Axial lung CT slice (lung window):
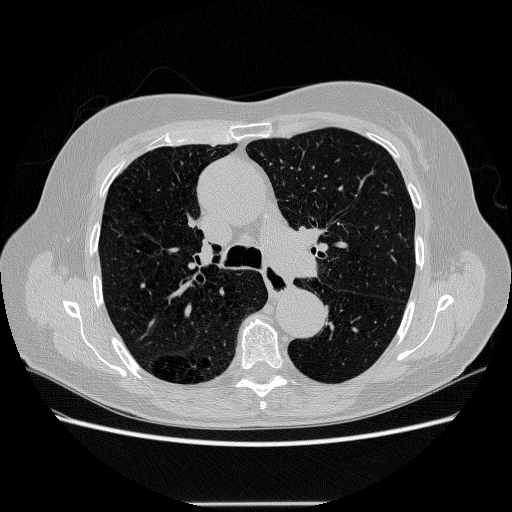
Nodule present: no